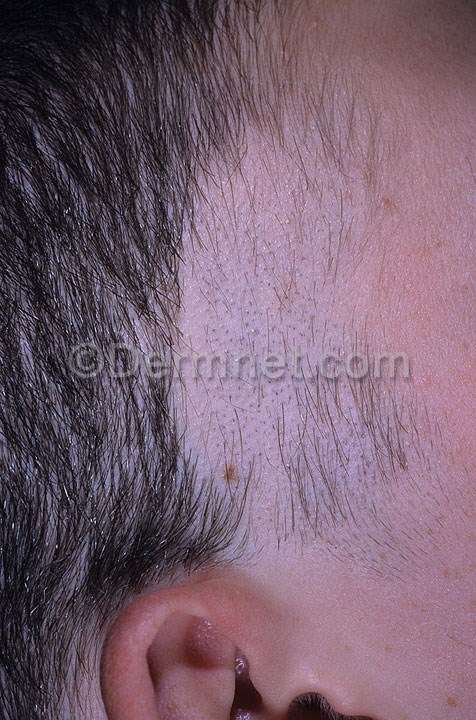
Disease: Hair Loss Photos Alopecia and other Hair Diseases